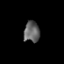
Tissue: prostate
Cell type: T cells
Senescence score: 0.7249
Nuclear area (px): 320
Mean DAPI intensity: 99.506